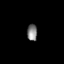
Tissue: skin
Cell type: Epithelial cells
Senescence score: 0.2622
Nuclear area (px): 161
Mean DAPI intensity: 133.472